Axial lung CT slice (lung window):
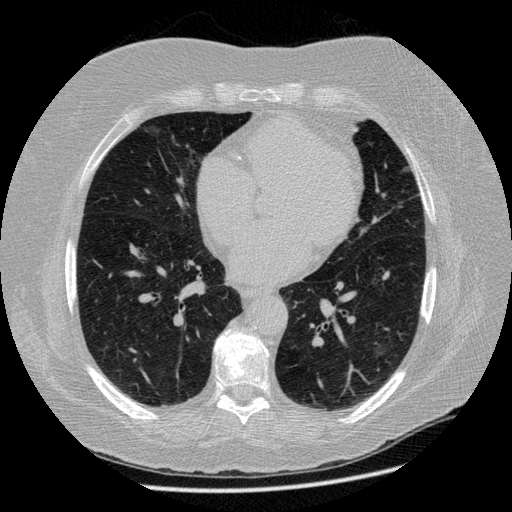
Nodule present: no